Question: I will sound like absolutely a noob, but I am so stressed out that I am not able to do any research properly.
Basically I got 127 road names in a list, and I want to display them one by one in a random sequence in a label and I will answer them if its right one increment to green box if its wrong then increment to yellow box but at same time it will display me right answer in a label and then on pressing submit button it will take me to next road name, here is what I have done until now,
'''
public partial class Form1 : Form
{
public Form1()
{
InitializeComponent();
RL = RoadLocationNames();
i = 1;
red = 1;
y = 1;
}
List<KeyValuePair<string, string>> RL;
int i,red, y;
private void button1_Click(object sender, EventArgs e)
{
Random random = new Random();
int r = random.Next(RL.Count);
lbLocation.Text = RL.ElementAt(r).Key;
if (tbRoad.Text.ToLower() == RL.ElementAt(r).Value.ToLower())
{
Green.Text = i.ToString();
i++;
RL.Remove(RL.ElementAt(r));
}
else
{
label3.Text = RL.ElementAt(r).Value.ToString();
Red.Text = i.ToString();
i++;
}
Yellow.Text = y.ToString();
y++;
}
public List<KeyValuePair<string, string>> RoadLocationNames()
{
List<KeyValuePair<string, string>> RLNs = new List<KeyValuePair<string,string>>();
RLNs.Add(new KeyValuePair<string, string>("Road Name", "Location Name"));
return RLNs;
}
'''
Now My internet is so slow that I barely can upload any screenshot of my form but I will try to.. I got exam tomorrow and I want to do preparation using this app, but I am not sure about,
-

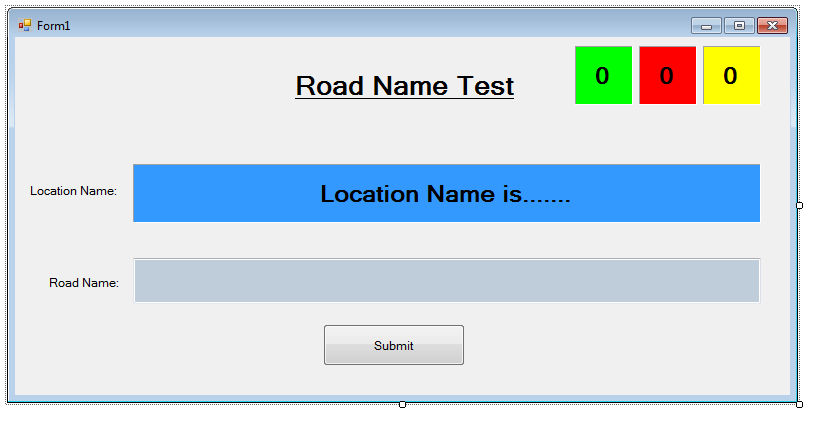
Answer: Yes, it's because you're doing everything in your submit. I suggest you split your code into the following:
1. Initialisation - create the list of road names and locations, then run setup (next step).
2. Setup - Clear the user's current answer, pick a road name/location pair randomly and display the question part on the form.
3. User submission - check answer, increment appropriate counter, if the answer is right run setup again, otherwise display what the answer should have been.
Initialisation can be done in your form constructor. Setup should be a private method. User submission should be your click handler.
(It looks like you're incrementing 'i' for both right and wrong answers which is probably incorrect. This is why you pick better variable names than a single letter to make mistakes like that more obvious.)